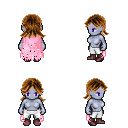
a pixel art fantasy rpg character, female body template, dark elf, purple skin, pink tattered cape, white pants, brown loose hair, maroon shoes, four views (front, back, left, right), 2x2 character sprite sheet, small pixel art, hard edges, no anti-aliasing